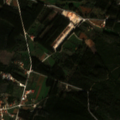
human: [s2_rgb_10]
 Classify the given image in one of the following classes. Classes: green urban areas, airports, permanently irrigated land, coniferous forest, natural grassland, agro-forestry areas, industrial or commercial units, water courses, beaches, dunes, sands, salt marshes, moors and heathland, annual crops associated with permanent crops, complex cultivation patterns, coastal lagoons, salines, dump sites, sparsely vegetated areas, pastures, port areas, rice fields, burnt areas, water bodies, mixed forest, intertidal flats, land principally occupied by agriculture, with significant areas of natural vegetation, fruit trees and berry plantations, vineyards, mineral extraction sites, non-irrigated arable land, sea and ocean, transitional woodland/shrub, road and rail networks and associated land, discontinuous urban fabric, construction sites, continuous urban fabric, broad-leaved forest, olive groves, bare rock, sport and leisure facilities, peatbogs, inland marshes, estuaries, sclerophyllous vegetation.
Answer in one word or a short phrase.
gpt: olive groves, annual crops associated with permanent crops, complex cultivation patterns, land principally occupied by agriculture, with significant areas of natural vegetation, mixed forest, sclerophyllous vegetation, transitional woodland/shrub